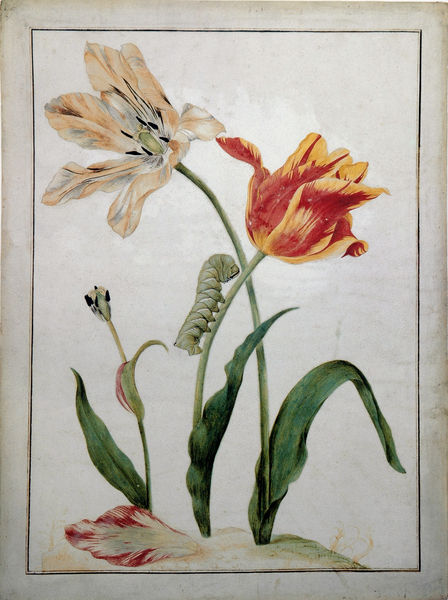
Titel: Tulpen
Künstler: Maria Sibylla Merian
Standort: Kopenhagen
Institution: Rosenborg
Schlagwörter: blätter, feuer, laub, schatten, weiß, aquarell, gelb, grün, ocker, blume, blumen, bunt, orange, schwarz, zeichnung, blüte, blüten, gras, rose, rot, tier, beige, hochformat, blass, rahmen, niederlande, hügel, natur, boden, kelch, drei, blatt, pflanze, pflanzen, rosa, zart, umrandung, stilleben, beine, deutschland, ornage, papier, studie, creme, farbe, grafik, vegetation, füsse, rand, tulpen, spitz, vert, floral, stil, blühen, blühend, blütenblätter, stiel, tulpe, verblüht, stiele, vanitas, nature morte, vergänglichkeit, offen, buch, stengel, druck, stich, seite, illustration, koloriert, stempel, flora, lilie, stängel, welk, weisser hintergrund, buchseite, lachs, knospe, narbe, blütenblatt, welken, fauna, naturalistisch, dürer, insekt, auarell, lilien, griffel, musterbuch, raupe, nature, botanik, klettern, larve, schädling, fleur, preis, dessin, proportion, systematik, rnd, rot gelb, botanisch, couleur, naturstudie, biologie, zoologie, samen, pollen, staubgefässe, blüten stiele, blütenblat, blütenstaub, blüttenblätter, durer, eichstätt, lehrblatt, lexikon, merian, nlüten, schattiereungen, stadien, sängel, tulpenaufbau, plante, naur, stihl, feuille, plantes, grüne blätter, studdie, geflammt, graue raupe, 3 pflanzen, blüteblatt am boden, rote blüte, samenstand, botanische zeichnung, zoologische zeichnung, stemple, chenille